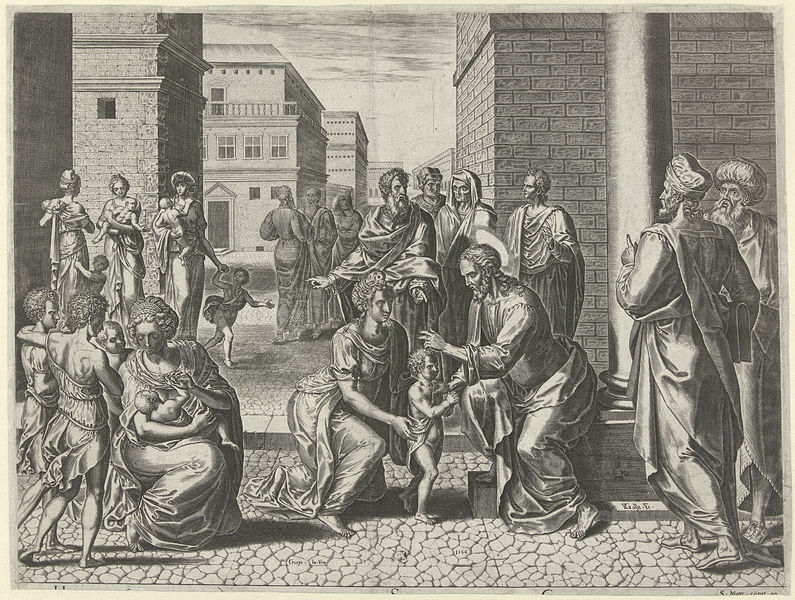
Titel: Christus zegent de kinderen
Künstler: Philips Galle
Standort: Amsterdam
Institution: Rijksmuseum
Schlagwörter: mann, menschen, stadt, frau, strasse, szene, säule, kind, stillen, rom, jesus, segnung, taufe, jerusalem, kleinkinder, strassenkinder, kümmern, der bethlemische kindermord